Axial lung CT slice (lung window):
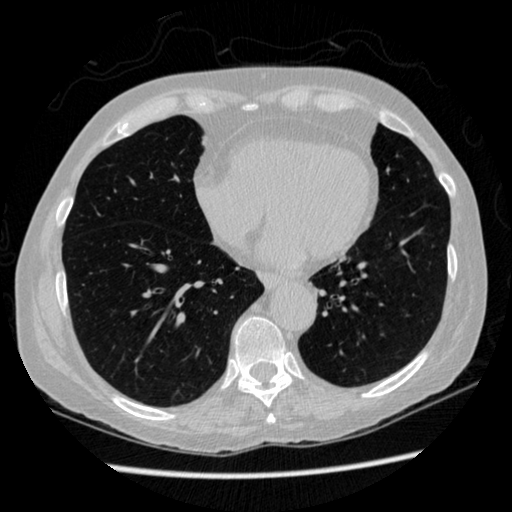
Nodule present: no